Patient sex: M
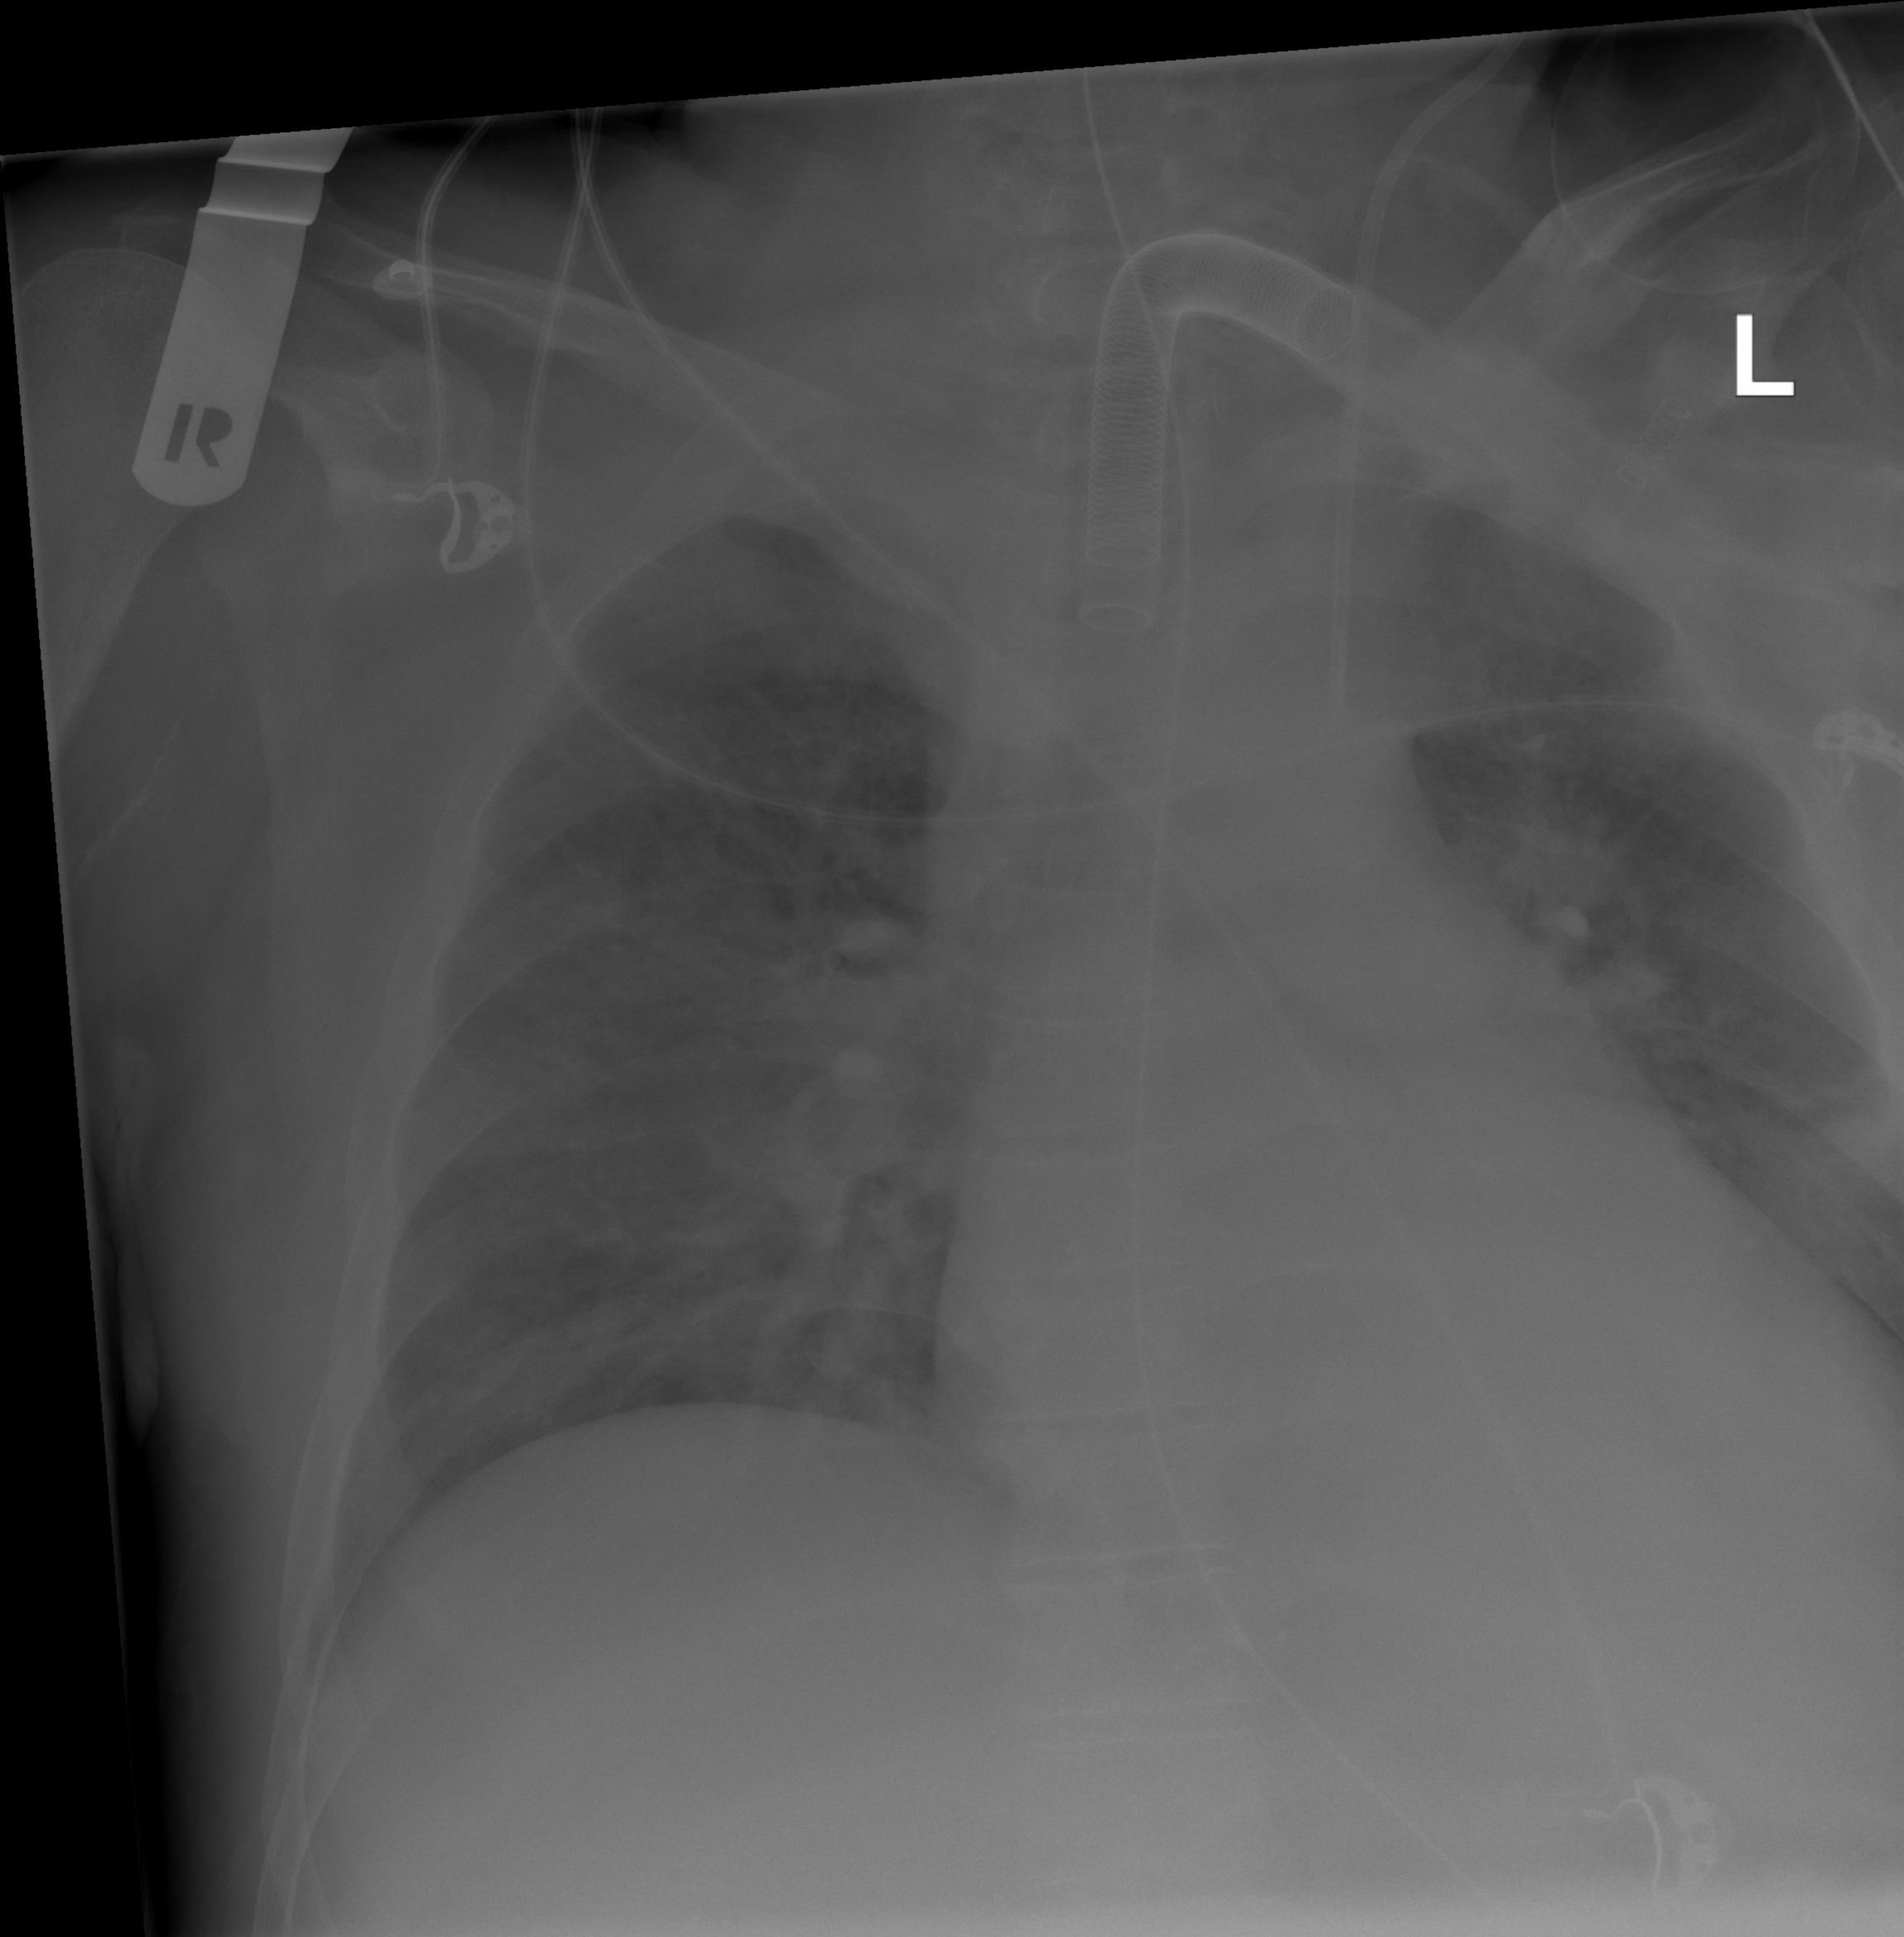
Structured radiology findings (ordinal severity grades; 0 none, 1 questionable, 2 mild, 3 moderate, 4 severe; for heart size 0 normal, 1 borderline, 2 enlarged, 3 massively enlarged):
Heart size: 2
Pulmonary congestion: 2
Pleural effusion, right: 0
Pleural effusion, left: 0
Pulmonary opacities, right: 2
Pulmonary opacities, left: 0
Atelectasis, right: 2
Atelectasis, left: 2